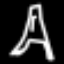
Label: The Eiffel Tower